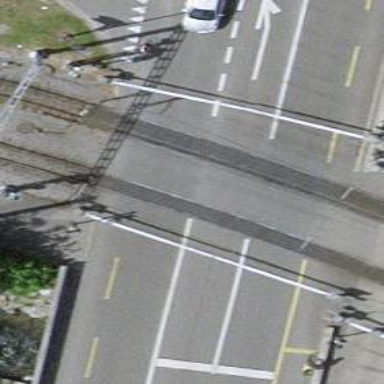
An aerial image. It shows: Level crossing with double half barrier.